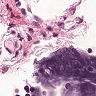
Metastatic tissue present: no